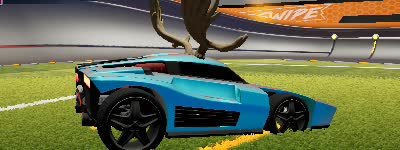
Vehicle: breakout